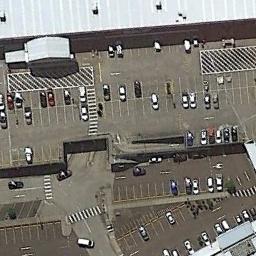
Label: parking_lot